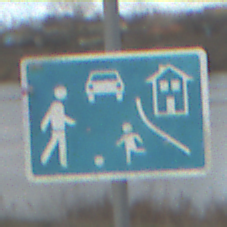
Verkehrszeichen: BeginnVerkehrsberuhigterBereich
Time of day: SunriseSunset
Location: Outdoor (RoadRail)
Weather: PartlyCloudy
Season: NotSpecified
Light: Natural